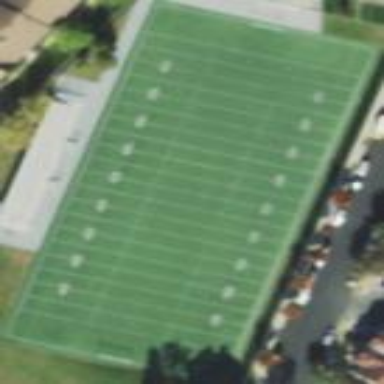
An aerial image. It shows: Pitch for American football.